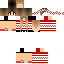
A female human skin with medium skin, wearing brown long hair dressed in a red hoodie and red pants, featuring a closed mouth.